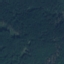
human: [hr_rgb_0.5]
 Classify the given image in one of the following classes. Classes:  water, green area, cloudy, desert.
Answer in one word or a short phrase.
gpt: green area